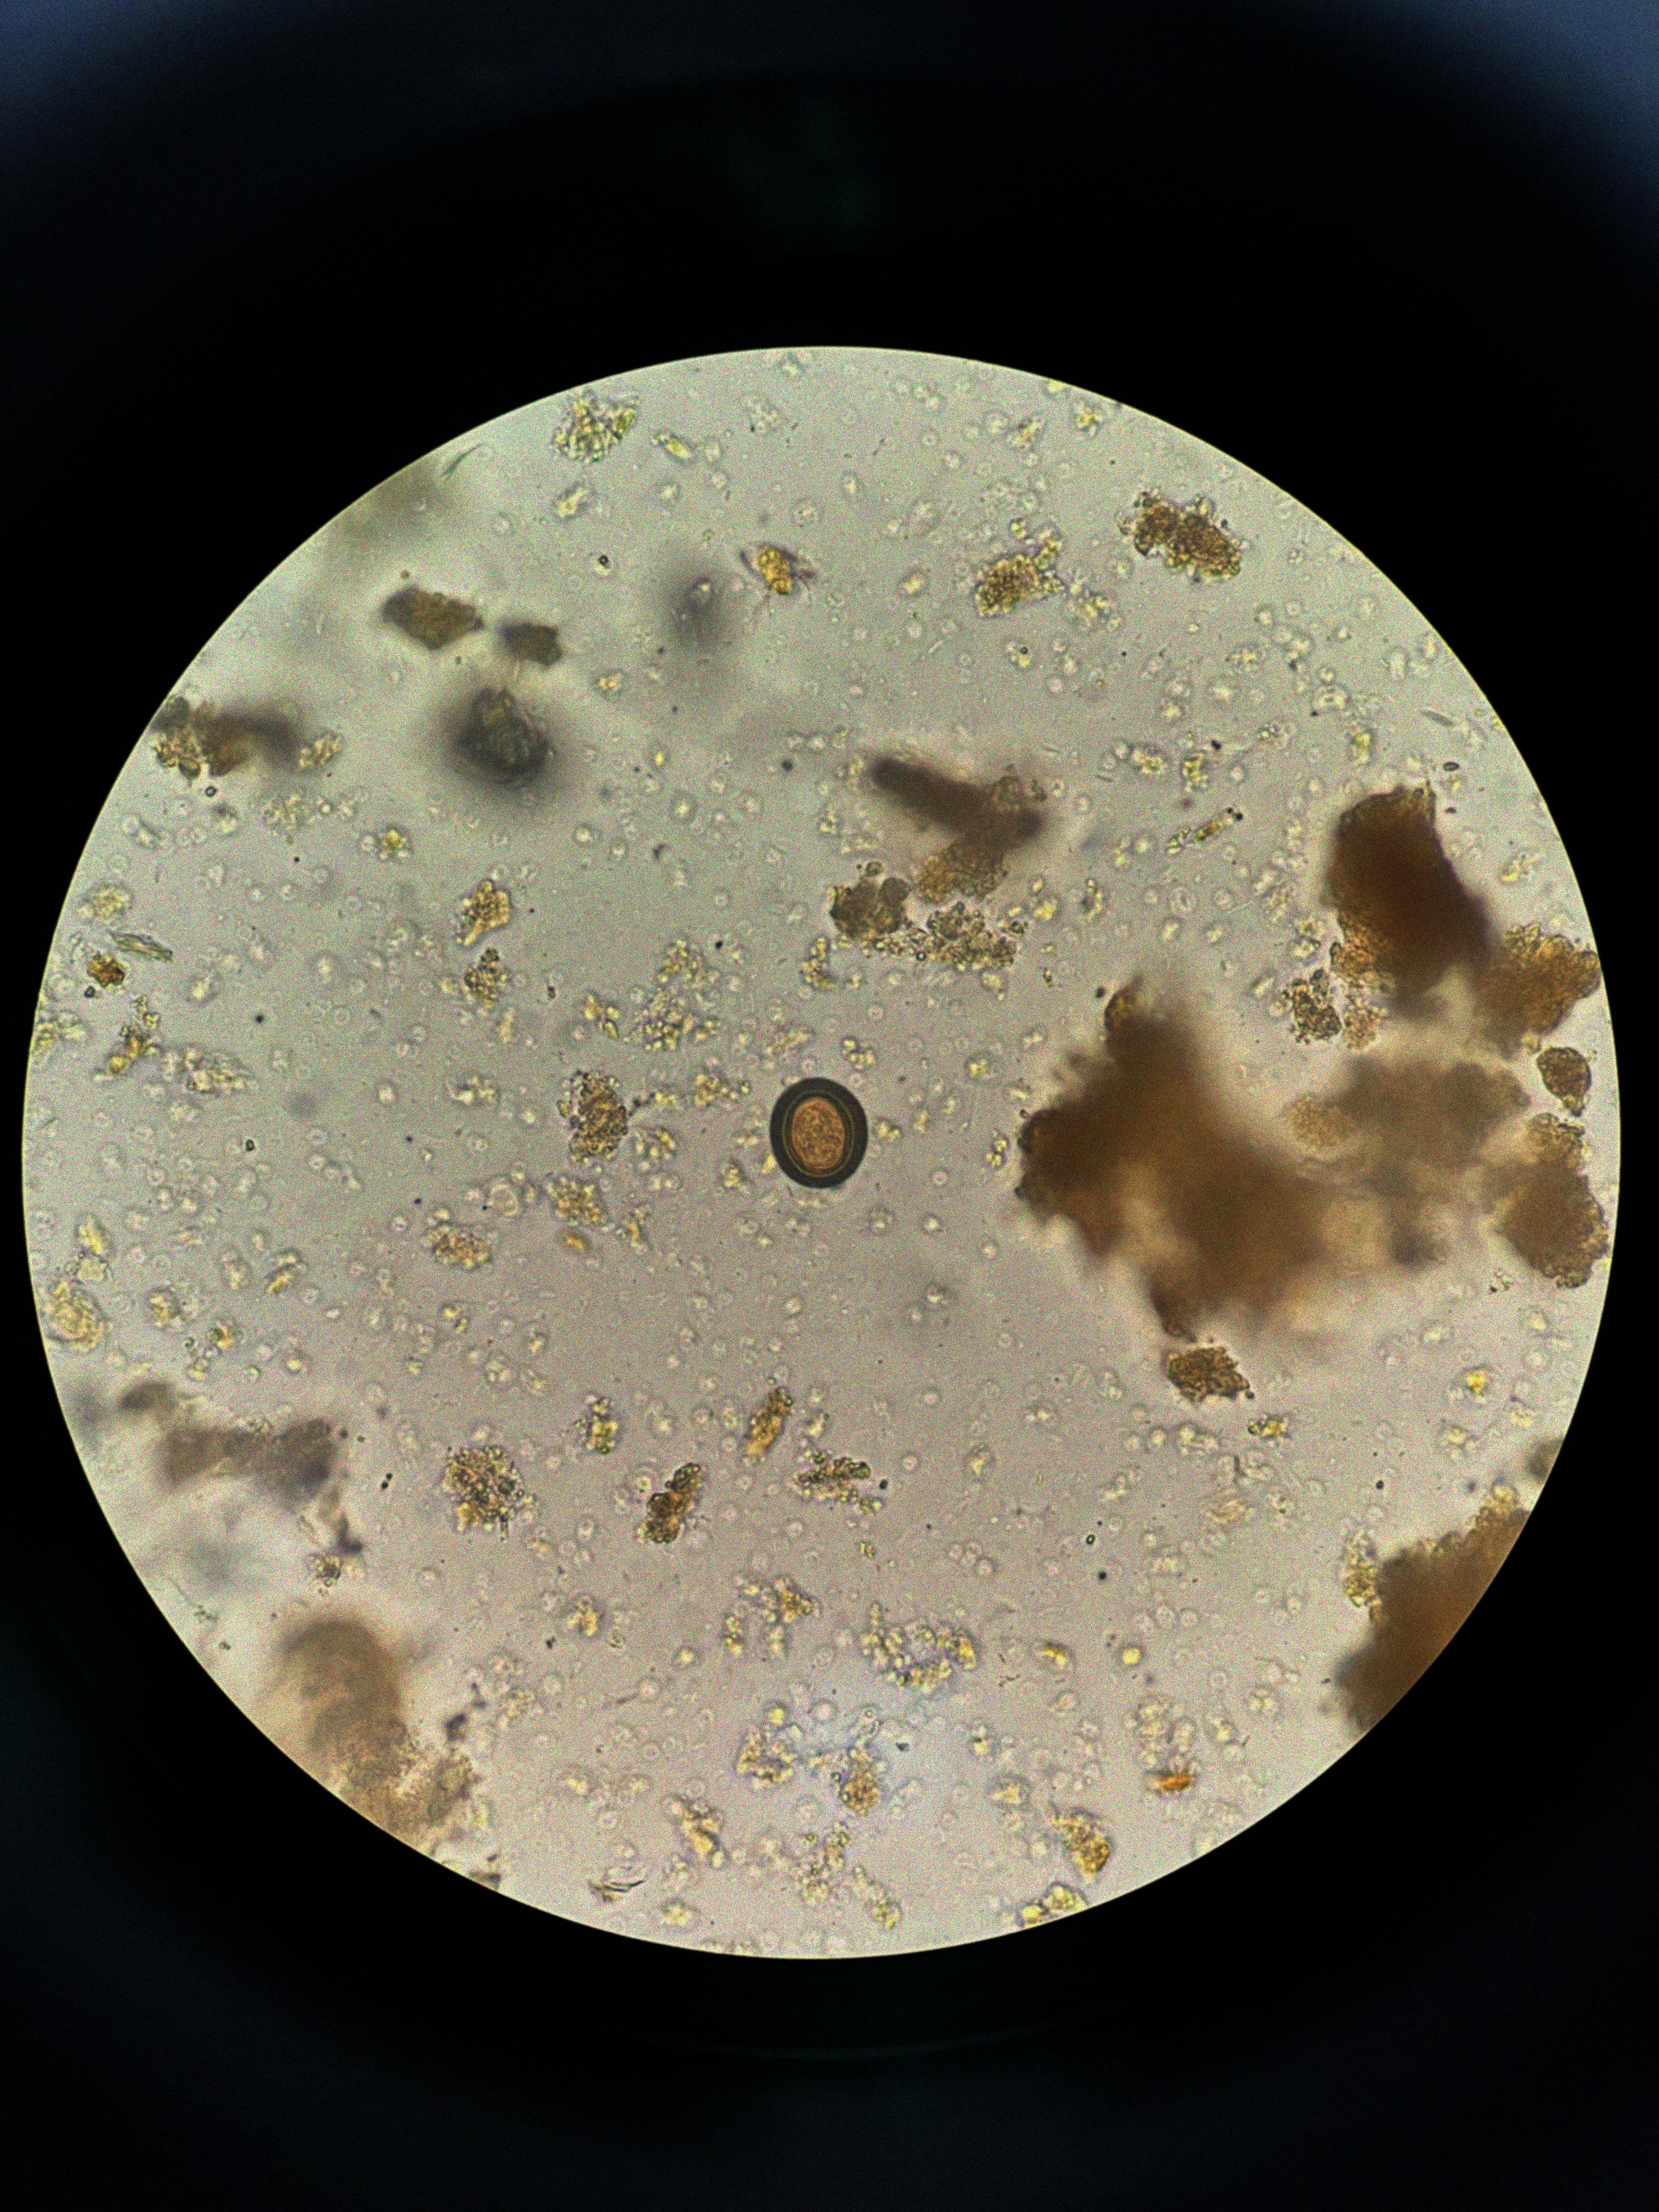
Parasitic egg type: Taenia spp. egg